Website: slack
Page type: stored-credit-cards
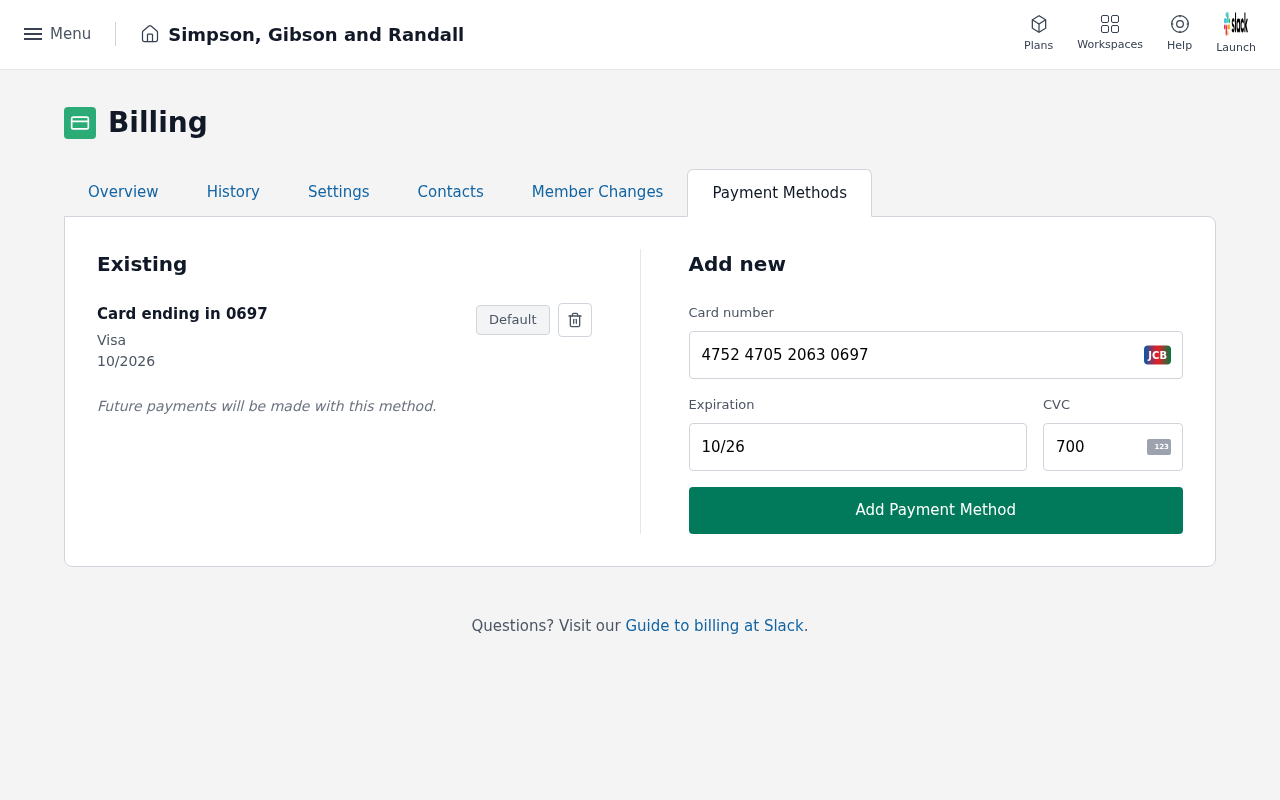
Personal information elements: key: PII_CARD_CVV
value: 700
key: PII_CARD_EXPIRY
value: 10/2026
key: PII_CARD_EXPIRY
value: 10/26
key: PII_CARD_LAST4
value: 0697
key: PII_CARD_NUMBER
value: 4752 4705 2063 0697
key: PII_CARD_TYPE
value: Visa
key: PII_COMPANY
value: Simpson, Gibson and Randall